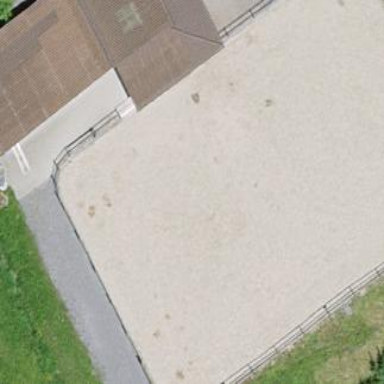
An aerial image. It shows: Equestrian pitch used for leisure and sports activities.